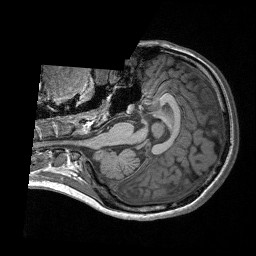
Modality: T1w
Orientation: axial